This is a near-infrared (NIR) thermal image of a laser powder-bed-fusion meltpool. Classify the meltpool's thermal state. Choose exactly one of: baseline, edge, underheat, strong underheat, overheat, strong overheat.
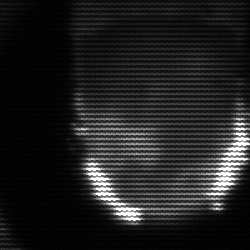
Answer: baseline